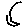
Label: moon